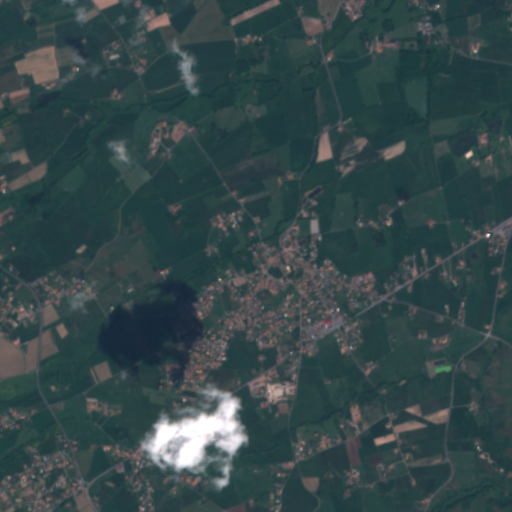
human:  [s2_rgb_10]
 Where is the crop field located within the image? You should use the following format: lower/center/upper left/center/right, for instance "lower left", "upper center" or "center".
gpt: The crop field is located in the lower left of the image.
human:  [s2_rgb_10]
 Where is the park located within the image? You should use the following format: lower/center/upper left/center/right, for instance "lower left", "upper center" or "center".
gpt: The park is located in the center of the image.
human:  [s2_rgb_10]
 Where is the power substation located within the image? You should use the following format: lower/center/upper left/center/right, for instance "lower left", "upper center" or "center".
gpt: The power substation is located in the lower center of the image.
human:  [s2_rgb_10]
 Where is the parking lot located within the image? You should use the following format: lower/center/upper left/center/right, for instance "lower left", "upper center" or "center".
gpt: There is no parking lot in the image.